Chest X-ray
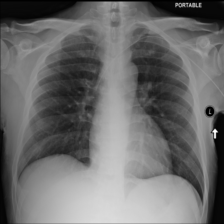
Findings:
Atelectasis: negative
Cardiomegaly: negative
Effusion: negative
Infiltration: negative
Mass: negative
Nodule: negative
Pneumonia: negative
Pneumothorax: negative
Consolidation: negative
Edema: negative
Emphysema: negative
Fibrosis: negative
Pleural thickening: negative
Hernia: negative